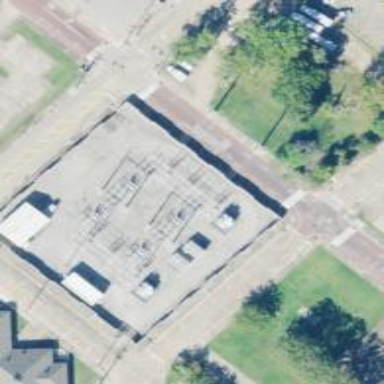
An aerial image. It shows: Switch for power supply.